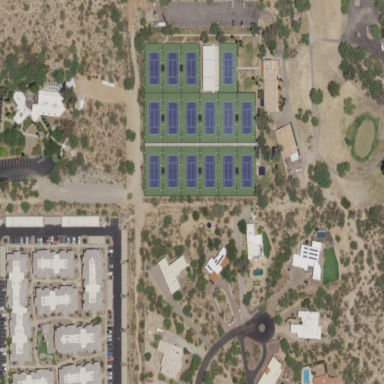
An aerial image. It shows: Tennis court on pitch designated for leisure land.